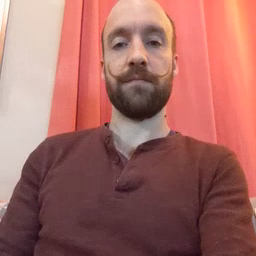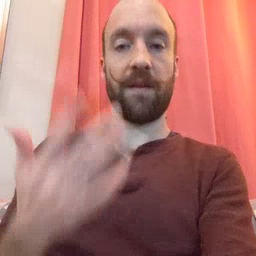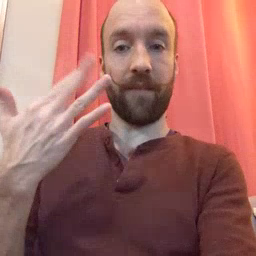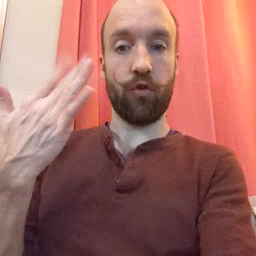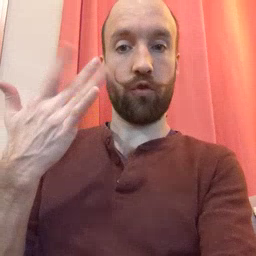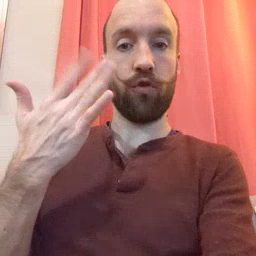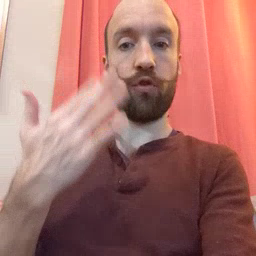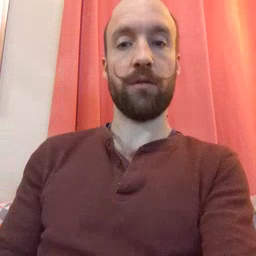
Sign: finger